Question: I have a start up web application using Spring and Hibernate which currently has 3 layers. View, Service and DAO. It also the domain objects are segregated separately.

To this I want to add . Now which layers should I add these classes? Or shall I create new packages for these? What are the best practices on n-tier web applications?
Please share your thoughts and experiences.
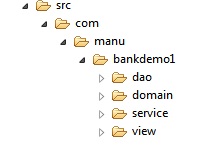
Answer: A few thoughts:
1. A package is not a tier. A tier (or layer) is a logical abstraction for a collection of related functionality, a package is a physical grouping tool for compilation units. It may be the case that all the classes used to implement a logical tier reside in the same source package, but there is no requirement that this is the case.
2. It seems like webservice would fit nicely in the service package, or maybe a subpackge within service called web.
3. For the scheduler, it may also belong somewhere in the service package (particularly if other components are meant to interface with the scheduler via a service API). If not, then the next most appropriate thing would be to give it its own package called scheduler.
As for best practices, just do what 1) works and 2) makes sense. "n-tier web applications" is a topic so broad that there aren't really any specific answers that apply in all possible cases.